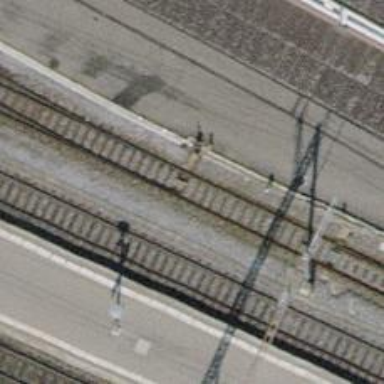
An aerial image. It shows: Single-track electrified railway with contact line. It is spur line for service.